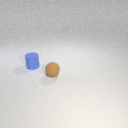
small blue rubber cylinder behind small brown rubber sphere